Question: I'm creating user control in MVC3 application. My view model looks like that:
'''
public class MyViewModel
{
public object Value { get; set; }
}
'''
The Value property could be an int, string or bool so I can't use '[DataType]' attribute.
When I create my view model:
'''
var viewModel = new MyViewModel { Value = "" };
'''
or
'''
var viewModel = new MyViewModel { Value = 1 };
'''
I assume that this code:
'''
<%: Html.EditorFor(p => p.Value) %>
'''
should render an HTML input of type textbox. Unfortunately nothing is being rendered.
Everything works fine when I use bool value or some not empty string. Here's an example:
'''
var viewModel = new MyViewModel { Value = true };
'''
'Html.EditorFor' renders checkbox input:

I did some research, but for now I didn't found solution.
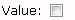
Answer: I used:
'''
<%: Html.Editor("Value") %>
'''
instead of:
'''
<%: Html.EditorFor(p => p.Value) %>
'''
and everything works great! The textbox is being rendered for empty string or int value. What is wrong with expression 'p => p.Value'?